Interaction volume radius: 10 \u00c5
Interaction volume height: 20 \u00c5
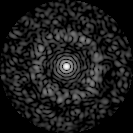
Disorder parameter: 0.8174